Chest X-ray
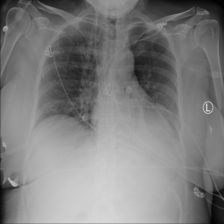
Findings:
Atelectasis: positive
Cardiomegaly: negative
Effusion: negative
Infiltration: positive
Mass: negative
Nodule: negative
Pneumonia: negative
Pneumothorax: positive
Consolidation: negative
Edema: negative
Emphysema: negative
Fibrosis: negative
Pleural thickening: negative
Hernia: negative